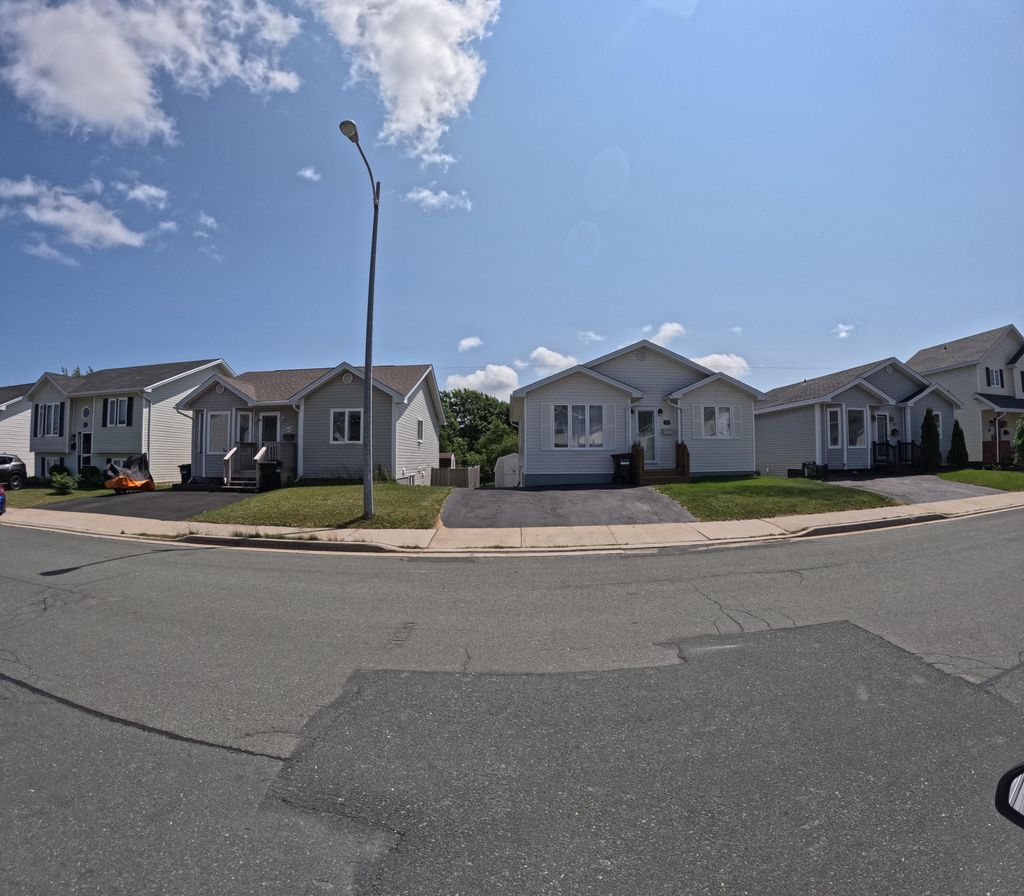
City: st_johns